Current action and preconditions to check: trajectory_clear

Your task: For each precondition in the list above, predict whether it will hold at this action.

Consider the current scene as observed from the mobile robot's camera, and analyze the predicted future states of all dynamic agents (e.g., people, animals, vehicles, or any moving entities) within the NEXT SECOND.

IMPORTANT: Only answer "very likely" if you are absolutely certain—based on strong, clear evidence—that a dynamic agent will violate the precondition in the predicted future state. Do NOT answer "very likely" for unlikely, ambiguous, or low-probability risks.

Ask yourself for each precondition: Is there a high probability, with clear and convincing evidence, that the predicted future states of any dynamic agent will interfere with the predicted future state of the currently executing action within the NEXT SECOND, causing that precondition to fail?

Assess the risk level based on these predictions. Use "likely" or "very likely" if motions create a clear risk of interference.

Use "neutral" or "improbable" if agents are nearby but their predicted paths are clearly diverging or non-conflicting.

Failure Risk Categories: "very improbable", "improbable", "neutral", "likely", "very likely"

Answer Format: Output ONLY the probability_of_failure value from these categories: "very improbable", "improbable", "neutral", "likely", "very likely"

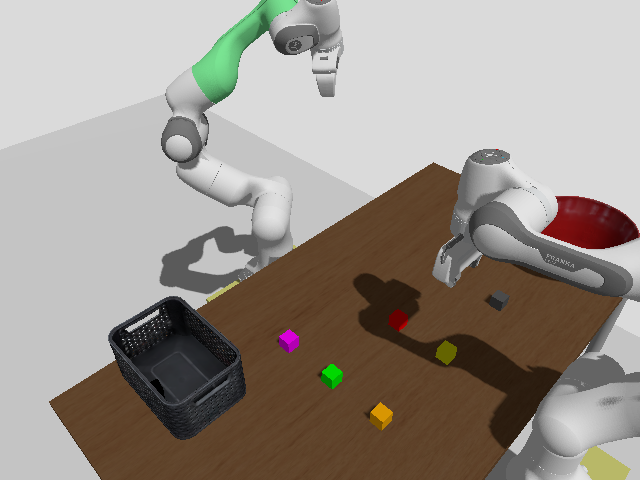

Answer: very improbable